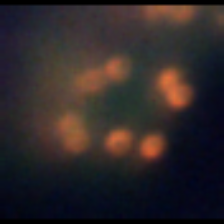
Taxon: Phaeocystis
Group: Other